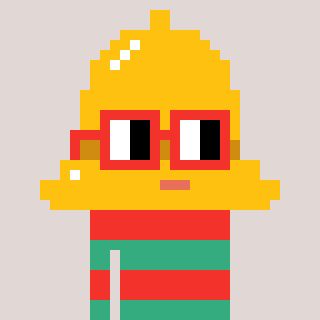
a pixel art character with square red glasses, a bell-shaped head and a teal-colored body on a warm background